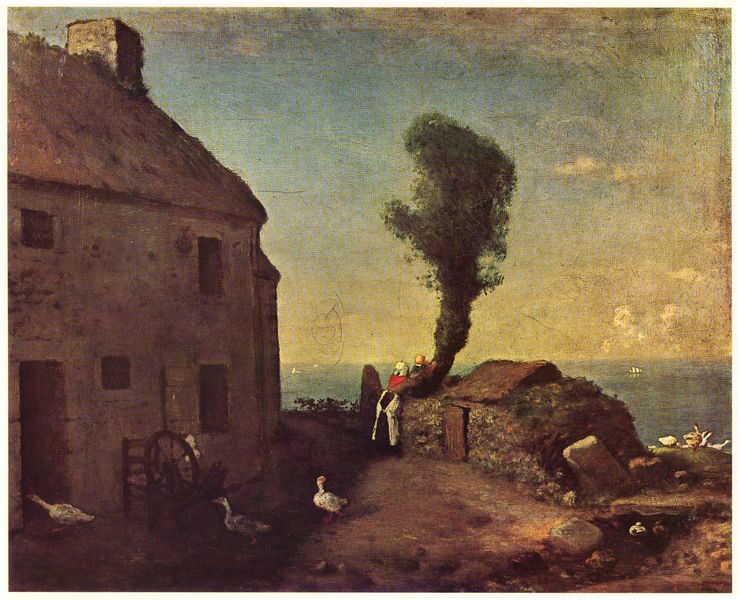
Titel: Das Dorfende von Gréville
Künstler: Jean François Millet
Standort: Otterlo
Institution: Kröller-Müller Museum
Schlagwörter: baum, blau, dunkel, gemälde, himmel, mann, meer, schatten, vogel, wasser, weiß, wolken, frauen, grün, landschaft, ocker, see, ufer, braun, fenster, frankreich, frau, holz, licht, schwarz, stuhl, tür, türkis, ausblick, dach, gras, haus, rot, tiere, weg, wolke, haube, wand, stein, steine, öl, bach, baumstamm, erde, horizont, mühle, vieh, vögel, brücke, hütte, rauch, sonne, boden, kind, mutter, boot, kamin, schornstein, schuppen, aussicht, schürze, küste, magd, schiff, strand, ente, gans, italien, bäuerin, risse, dächer, mauer, lila, violett, bauernhof, hof, enten, laden, speichen, rad, constable, seestück, rauchen, bauer, tor, ozean, eingang, mauerwerk, gänse, firnis, ländlich, bauernhaus, fernblick, bruchstein, steinhaus, mühlrad, spinnrad, mittelmeer, hühner, schar, hausmauer, klappladen, hif, arbeitz, himmel gänse, rmeer